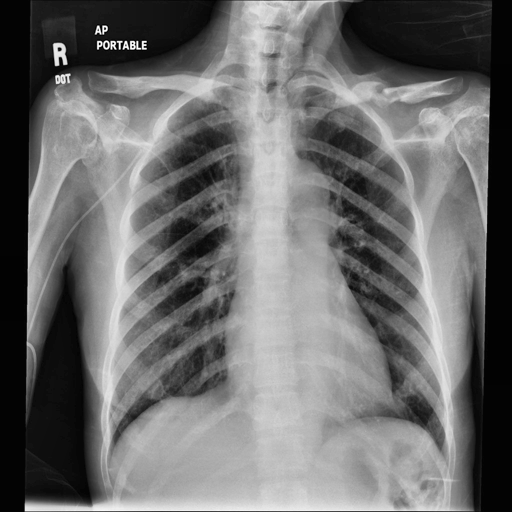
Finding: NORMAL